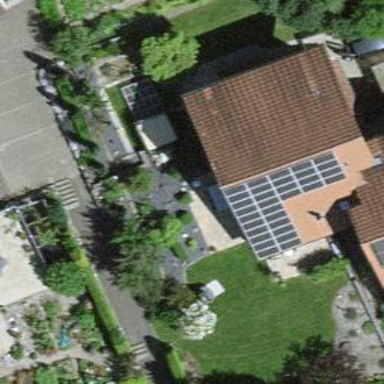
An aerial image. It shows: Residential building.